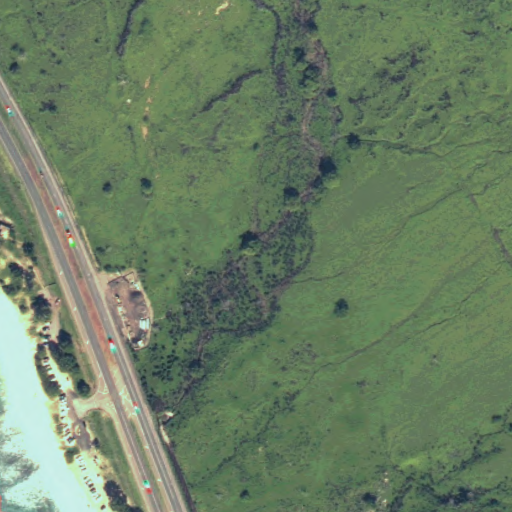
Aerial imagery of valley in Hawaii named Limaloa Gulch containing only unknown